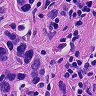
Metastatic tissue present: yes